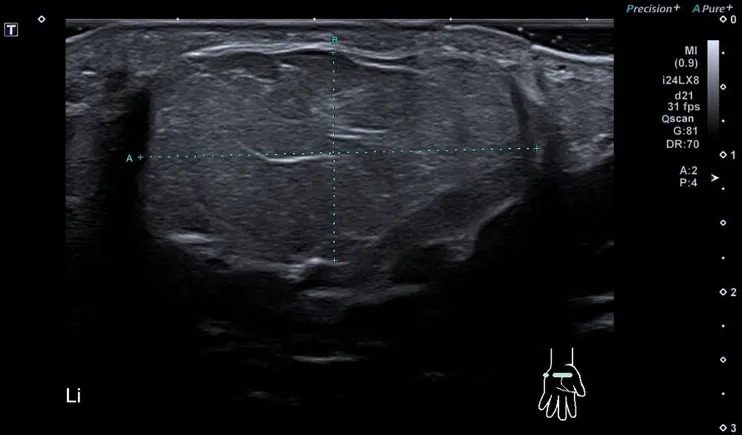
Ultrasound cross-section of the lipoma.
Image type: radiology (ultrasound)